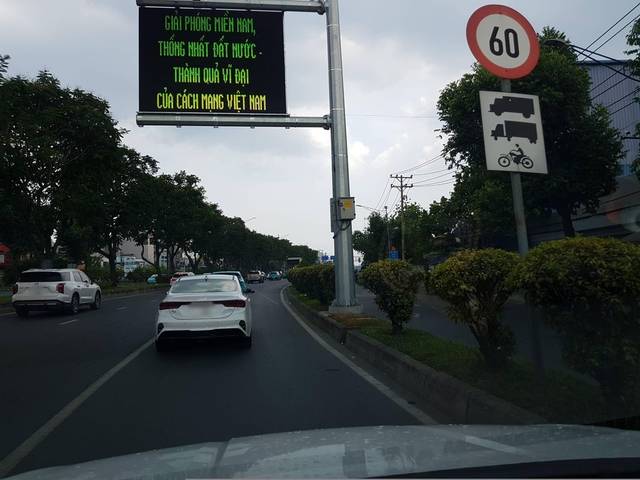
Region: Vietnam
Coordinates: 10.823, 106.63